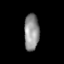
Tissue: skin
Cell type: Epithelial cells
Senescence score: 0.8915
Nuclear area (px): 535
Mean DAPI intensity: 144.701